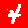
Digit: 4